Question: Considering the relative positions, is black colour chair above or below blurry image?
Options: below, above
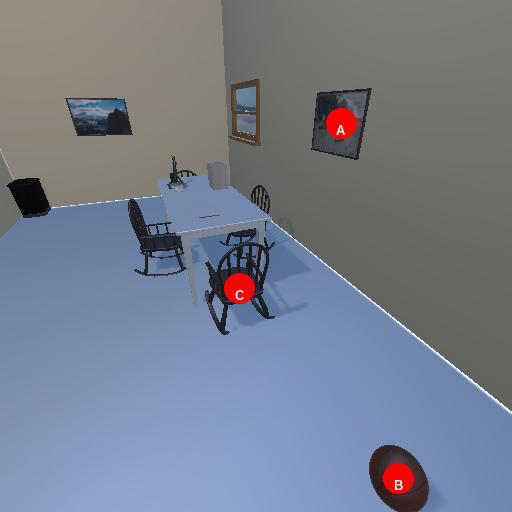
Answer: below